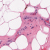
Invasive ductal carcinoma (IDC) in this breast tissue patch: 0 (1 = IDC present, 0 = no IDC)